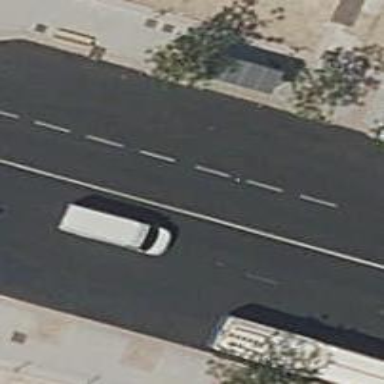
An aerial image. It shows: Tertiary road with asphalt surface and sidewalks on both sides.